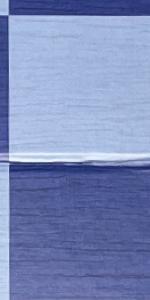
Label: Empty